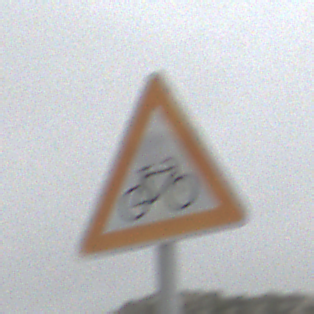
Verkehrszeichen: RadverkehrLinks
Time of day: Midday
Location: Outdoor (Nature)
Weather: Overcast
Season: NotSpecified
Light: Natural